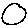
Label: circle